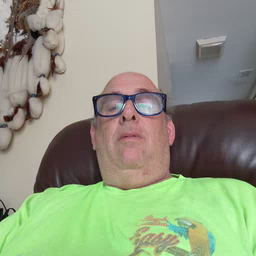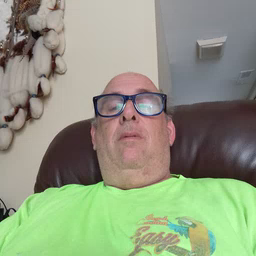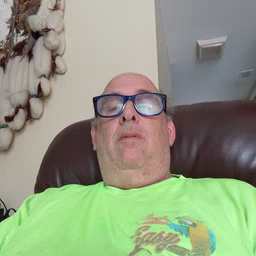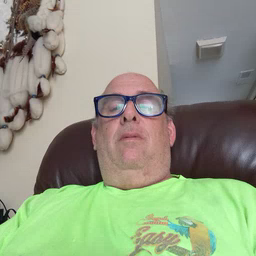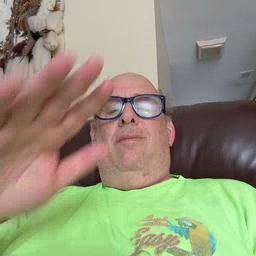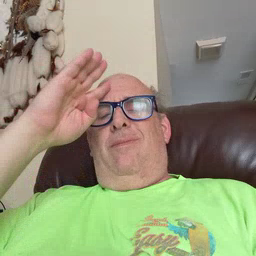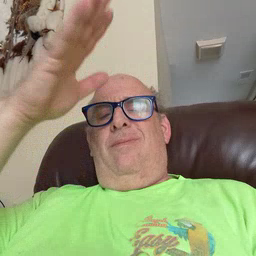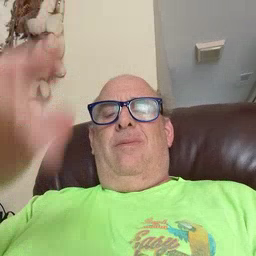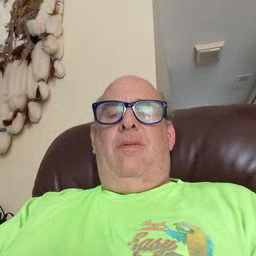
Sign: pretend